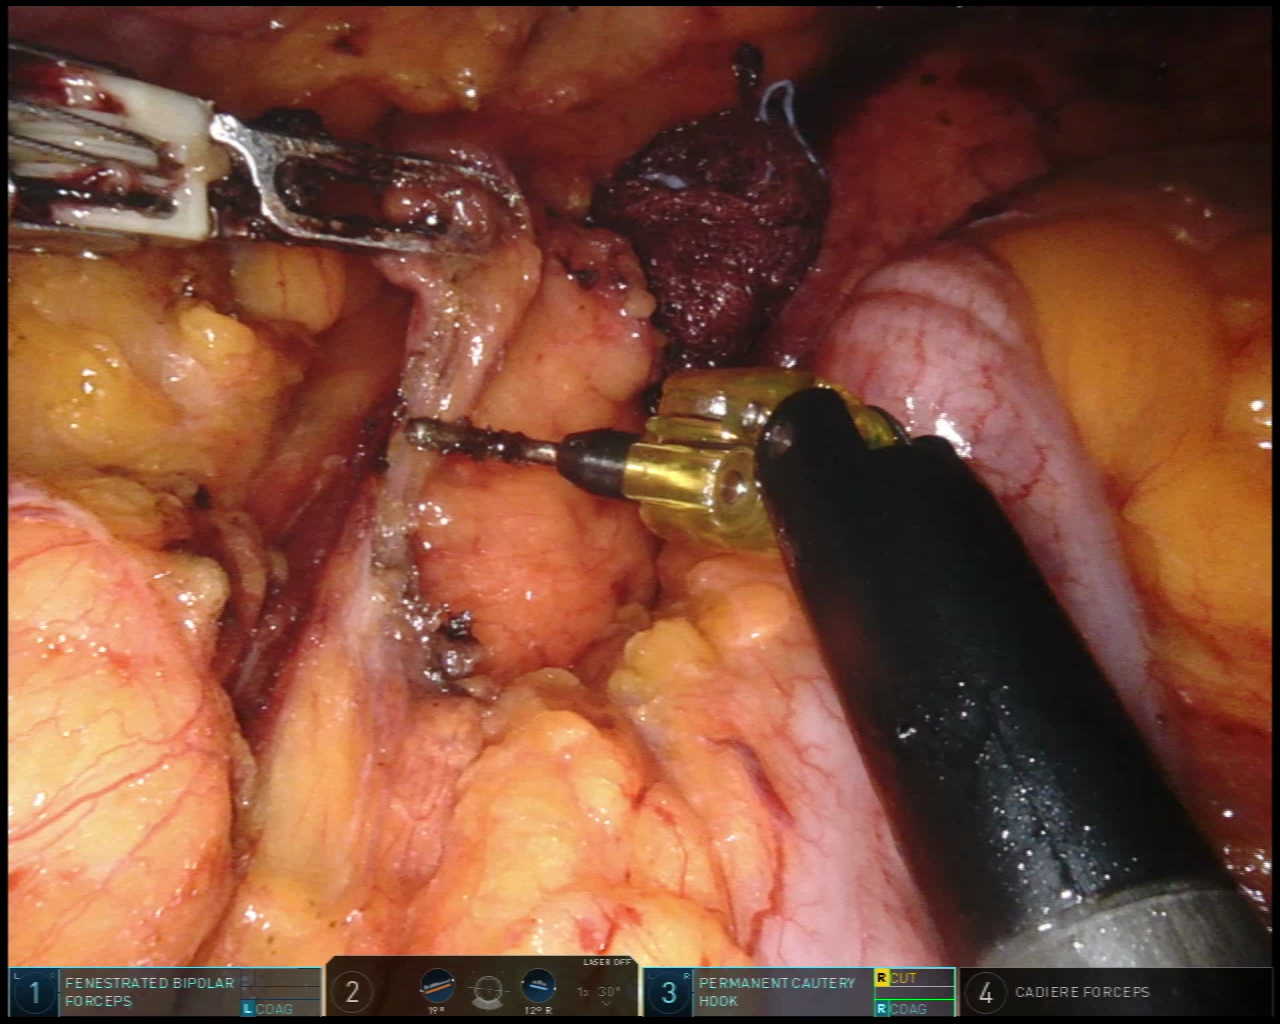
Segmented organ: colon
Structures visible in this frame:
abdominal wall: yes
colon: yes
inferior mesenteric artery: no
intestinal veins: no
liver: no
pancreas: yes
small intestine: no
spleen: no
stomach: no
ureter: no
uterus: no
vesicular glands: no